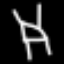
Label: chair